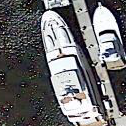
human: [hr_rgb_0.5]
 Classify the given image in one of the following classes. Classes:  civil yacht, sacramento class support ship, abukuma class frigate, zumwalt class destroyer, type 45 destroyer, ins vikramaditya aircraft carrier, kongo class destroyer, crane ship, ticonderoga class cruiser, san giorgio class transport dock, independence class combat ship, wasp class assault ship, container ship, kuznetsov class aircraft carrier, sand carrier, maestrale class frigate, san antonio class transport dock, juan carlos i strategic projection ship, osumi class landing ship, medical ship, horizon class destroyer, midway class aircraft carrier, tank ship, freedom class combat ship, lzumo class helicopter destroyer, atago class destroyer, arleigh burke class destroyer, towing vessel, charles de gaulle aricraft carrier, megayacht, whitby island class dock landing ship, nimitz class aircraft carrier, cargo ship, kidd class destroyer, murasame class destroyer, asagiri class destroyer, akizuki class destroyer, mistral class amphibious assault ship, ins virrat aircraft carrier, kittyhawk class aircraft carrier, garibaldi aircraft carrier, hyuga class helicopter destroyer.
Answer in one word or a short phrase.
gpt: Civil yacht